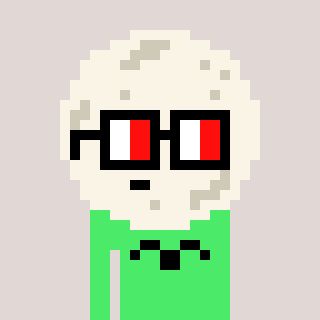
a pixel art character with square glasses with black frames and red eyes, a moon-shaped head and a teal-colored body on a warm background